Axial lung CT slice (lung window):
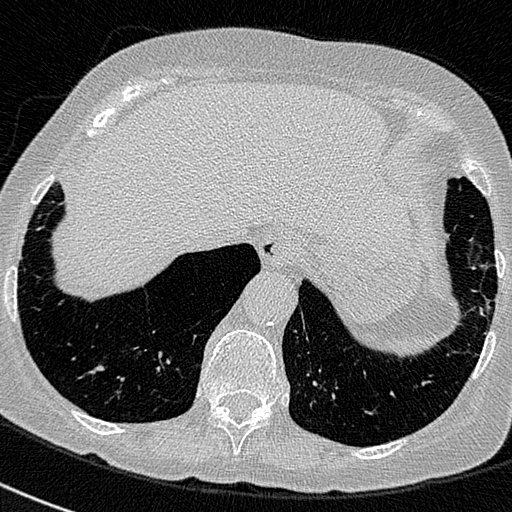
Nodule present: no